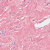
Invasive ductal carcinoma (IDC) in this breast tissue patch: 0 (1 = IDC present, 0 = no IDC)